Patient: sex M, age 34
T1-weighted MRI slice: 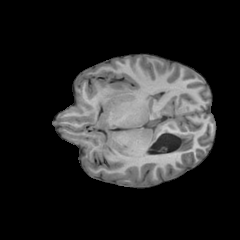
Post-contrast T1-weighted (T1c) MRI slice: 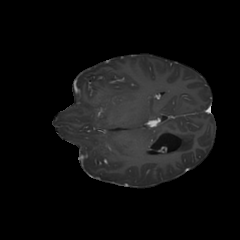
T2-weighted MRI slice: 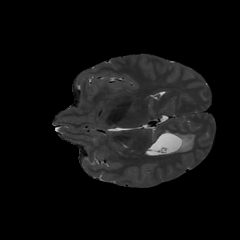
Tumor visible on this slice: no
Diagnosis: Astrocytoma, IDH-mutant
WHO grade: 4